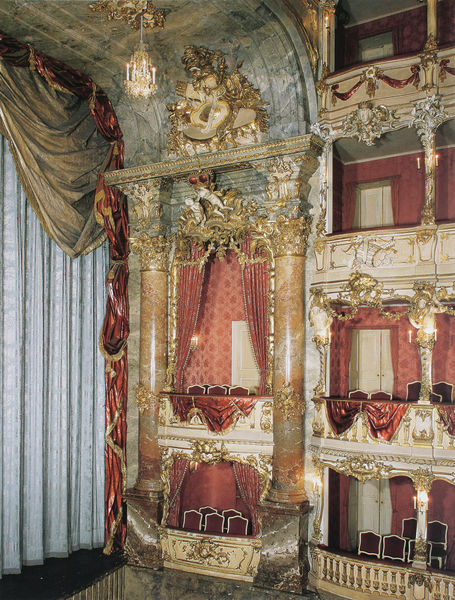
Titel: Das Cuvilliéstheater, Blick zur Proszeniumsloge
Künstler: Francois d.Ä. Cuvilliés
Standort: München
Institution: Residenz
Schlagwörter: blau, flügel, grün, ausschnitt, grau, lampe, lampen, licht, marmor, paris, pfeiler, raum, schmuck, stuhl, stühle, stützen, säule, säulen, tür, weiss, zimmer, rot, tuch, beige, ornament, architektur, band, barock, falten, samt, silber, sockel, stein, fünf, innenraum, vorhang, brüstung, kirche, fransen, gold, interieur, kordeln, sessel, stoff, decke, innen, rokkoko, aufführung, bühne, oper, theater, krone, rokoko, rosa, seide, engel, balkon, seitlich, sitze, bogen, türen, tribüne, zuschauer, türe, platz, beleuchtung, empore, loge, orchestergraben, pilaster, proszenium, rang, saal, könig, kartusche, polster, tapete, vorhänge, detail, dunkelrot, ornamente, verzierung, draperie, kerzen, kronleuchter, leuchter, lüster, stuck, geländer, überwurf, kordel, bretter, faltenwurf, marmoriert, tor, balkone, galerie, logen, zuschauerraum, foto, fotografie, photographie, berlin, gewölbe, münchen, palast, groß, bayreuth, reihe, pracht, festlich, brokat, gedreht, bänke, kapitelle, rom, kapitell, girlanden, photo, reihen, stück, wappen, schnörkel, üppig, bestuhlung, residenz, graben, etagen, rokokko, golden, gips, drappage, london, kitsch, prunk, putten, textil, korinthisch, tribünen, ziseliert, bau, mamor, bund, kapitel, vorhnag, versailles, kolossalordnung, stuckmarmor, neapel, nationaltheater, halbsäulen, emporen, halbsäule, rocaille, plätze, luster, residenztheater, cuvilliestheater, gärtnerplatz, ballustraden, prunkvoll, künstlich, bündnis, stuhle, freimaurer, cuvillier, athlanten, balon, cuvellier, cuvieller, cuviller, cuvilles, cuvilliés, ehrenloge, eiserner vorhang, hermen, intendantenloge, kaiserlöge, kapittele, königsloge, lamprequins, marmorl, oernsaal, proszeniumsloge, stucl, thearte, tribühnen, seidentapete, cuvilies, vohang, kronleuter, barockj, virhang, kristallluster, cuviliee, cuvillieds, hinnenraum, lampan, ueloge